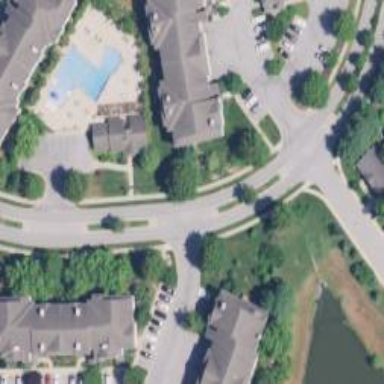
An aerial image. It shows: Unmarked crossing on footway.